Question: Problem: Need to be able to install and run Asp.Net MVC app (which returns a SPA angular app) as Windows Service
Subject: I'm using ASp.Net Core MVC inside Console app and run it as Windows service and it works perfectly fine (all requests are getting to the right place) but 'return View();' returns empty page instead of the right html.
'''
public class Startup
{
public IContainer ApplicationContainer { get; private set; }
public IConfigurationRoot Configuration { get; private set; }
public Startup(IHostingEnvironment env)
{
var builder = new ConfigurationBuilder()
.SetBasePath(env.ContentRootPath)
.AddJsonFile("appsettings.json", optional: true, reloadOnChange: true)
.AddJsonFile($"appsettings.{env.EnvironmentName}.json", optional: true)
.AddEnvironmentVariables();
if (env.IsDevelopment())
{
// This will push telemetry data through Application Insights pipeline faster, allowing you to view results immediately.
builder.AddApplicationInsightsSettings(developerMode: true);
}
Configuration = builder.Build();
}
// This method gets called by the runtime. Use this method to add services to the container.
public IServiceProvider ConfigureServices(IServiceCollection services)
{
// Add framework services.
services.AddApplicationInsightsTelemetry(Configuration);
services.AddMvc().AddWebApiConventions();
services.AddCors();
services.AddSingleton<IHttpContextAccessor, HttpContextAccessor>();
var builder = new ContainerBuilder();
builder.Populate(services);
this.ApplicationContainer = builder.Build();
return new AutofacServiceProvider(this.ApplicationContainer);
}
// This method gets called at the runtime. Use this method to configure the HTTP request pipeline.
public void Configure(IApplicationBuilder app, IHostingEnvironment env, ILoggerFactory loggerFactory)
{
app.UseApplicationInsightsRequestTelemetry();
app.UseApplicationInsightsExceptionTelemetry();
var listener = app.ServerFeatures.Get<WebListener>();
if (listener != null)
{
listener.AuthenticationManager.AuthenticationSchemes =
AuthenticationSchemes.NTLM;
}
app.UseFileServer();
app.UseCors(builder => builder.AllowAnyOrigin());
app.UseMvc(routes =>
{
routes.MapRoute(
name: "default",
template: "{controller=Home}/{action=Index}/{id?}");
routes.MapWebApiRoute(
name: "defaultApi",
template: "api/{controller}/{action}/{id?}");
});
}
}
public class Program
{
public static string ServiceName = "WebApp";
static void Main(string[] args)
{
try
{
var exePath = Process.GetCurrentProcess().MainModule.FileName;
//sure it's not necessary! It was just a try
directoryPath = directoryPath.Replace("\bin", "");
var directoryPath = Path.GetDirectoryName(exePath);
var httpAddress = "https://localhost";
var httpPort = "10778";
var host = new WebHostBuilder()
.UseWebListener()
.UseWebRoot(directoryPath + "\wwwroot") //also just a try to navigate it right
.UseContentRoot(directoryPath)
.UseUrls($"{httpAddress}:{httpPort}")
.UseStartup<Startup>()
.Build();
if (Debugger.IsAttached || args.Contains("--debug"))
{
host.Run();
}
else
{
host.RunAsService();
}
}
catch (Exception ex)
{
var exMessage = ex.Message;
}
}
}
'''
The sample project can be downloaded <URL>
After including app.UseDeveloperExceptionPage(); into Configure method get such list of the errors

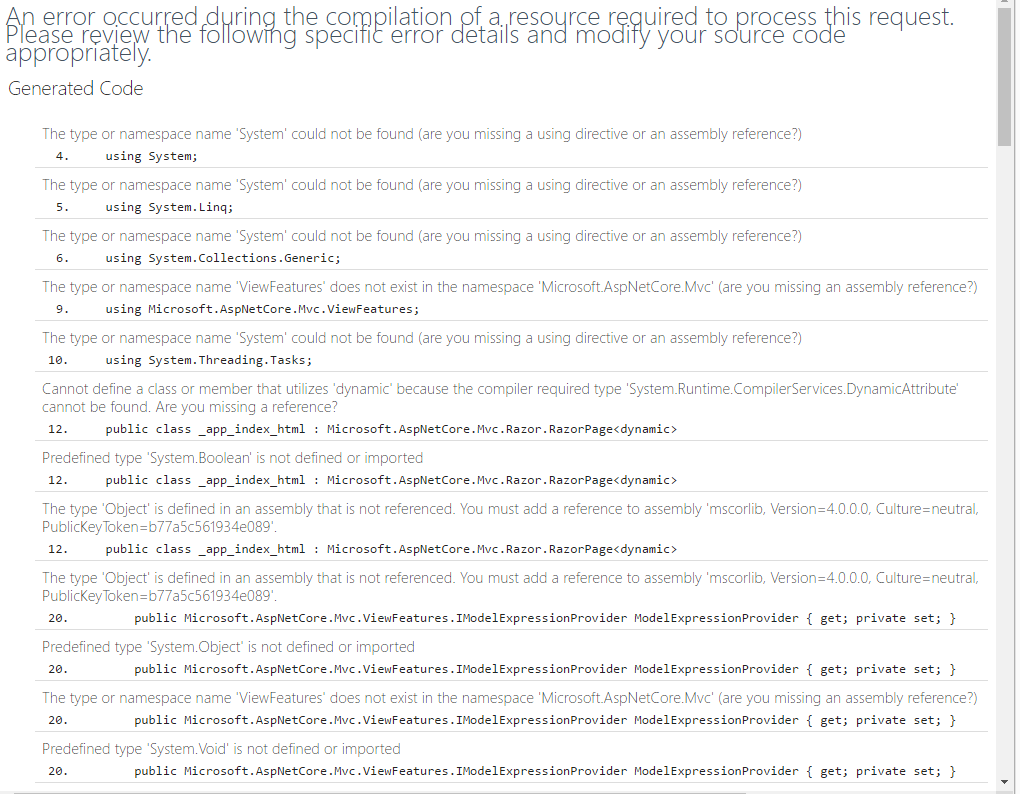
Answer: Create a new .NET Core Web Application targeting .NET v4.6.1. See screenshot below.
<URL>
This way you will get an 'exe' web application by default, and it targets .NET v4.6.1.